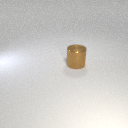
large brown metal cylinder